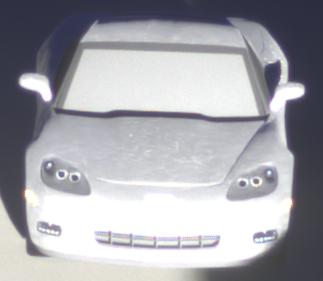
Make: Chevrolet
Model: Corvette Coupé
Detailed model: Corvette (C6) Coupé
Model produced from: 2005/02
Model produced until: 2008/03
Doors: 3
Color: white
Road condition: dry road
Daytime: sunrise or sunset
Contrast: high contrast